【题型】选择题　【知识点】立体几何　【难度】easy
已知平面$\alpha\parallel\beta$，直线$l\subset\alpha$，点$P\in l$，平面$\alpha,\beta$之间的距离为8，则在$\beta$内到点$P$的距离为10且到直线$l$的距离为9的点的轨迹是（ ）

A. 圆
B. 两个点
C. 四个点
D. 两条直线
【解答】
\textbf{【答案】} C

\textbf{【解析】}
设$Q$为$\beta$内动点，点$P$在$\beta$内的射影为$O$，过$O$，$l$的平面与$\beta$的交线为$l'$。
因为$PQ=10$，由勾股定理可得：
\[
OQ = \sqrt{10^2 - 8^2} = 6,
\]
因此点$Q$在以$O$为圆心，6为半径的圆上。

过$Q$作$QM\perp l'$于$M$，又因为$Q$到直线$l$的距离为9，
所以$QM = \sqrt{9^2 - 8^2} = \sqrt{17}$，则点$Q$在与$l'$平行且距离为$\sqrt{17}$的两条平行直线上。

两条直线与圆有四个交点，即满足条件的点$Q$有四个。

故选：C。

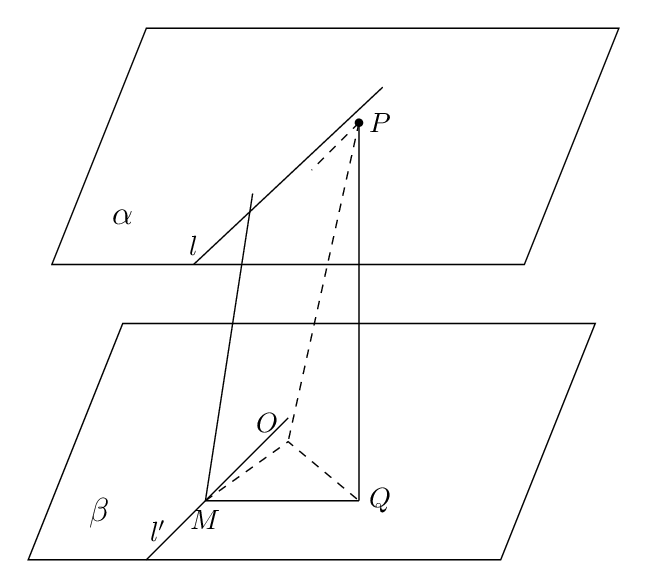